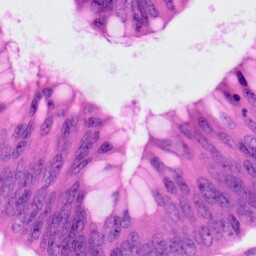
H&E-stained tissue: Colon